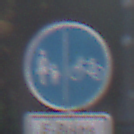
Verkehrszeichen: GetrennterRadUndGehwegRadwegRechts
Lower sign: BesondereFahrzeugeUndTransportgueter13
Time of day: MorningAfternoon
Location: Outdoor (Suburban)
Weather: Clear
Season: NotSpecified
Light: Natural